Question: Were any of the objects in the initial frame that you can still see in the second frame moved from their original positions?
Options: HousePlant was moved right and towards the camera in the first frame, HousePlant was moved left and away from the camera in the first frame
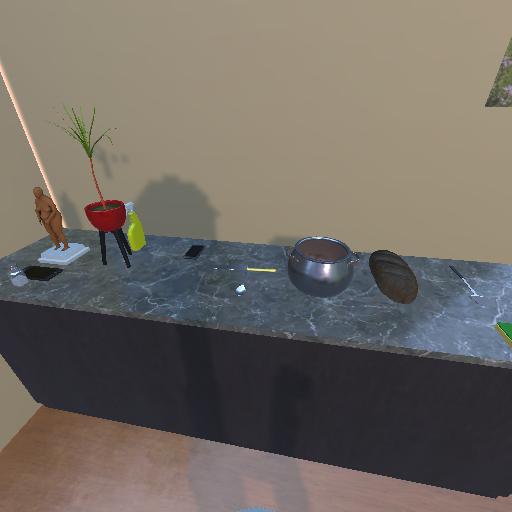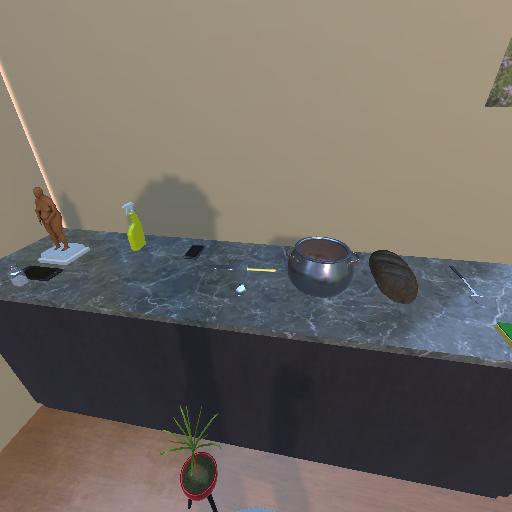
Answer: HousePlant was moved right and towards the camera in the first frame